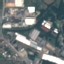
Label: Industrial